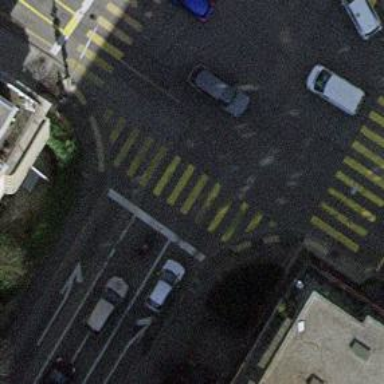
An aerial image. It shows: Road crossing with traffic signals.